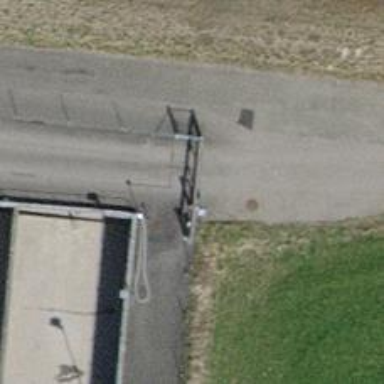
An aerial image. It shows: Gate.